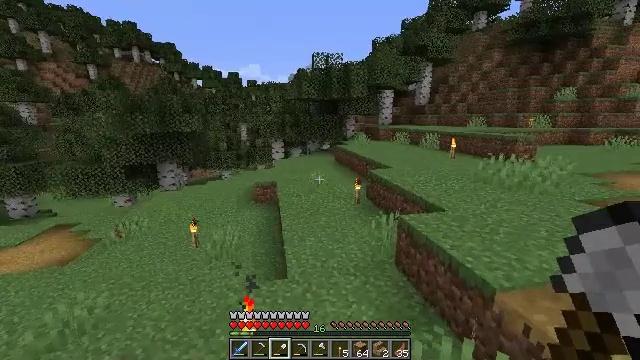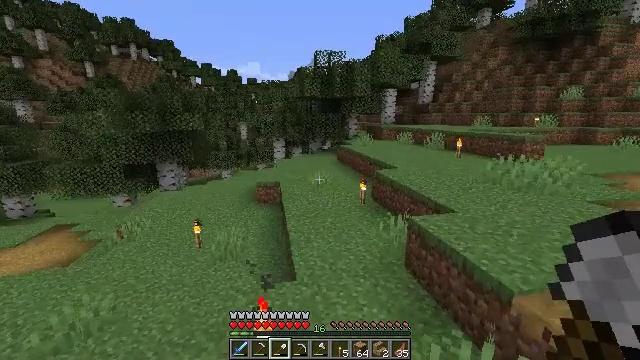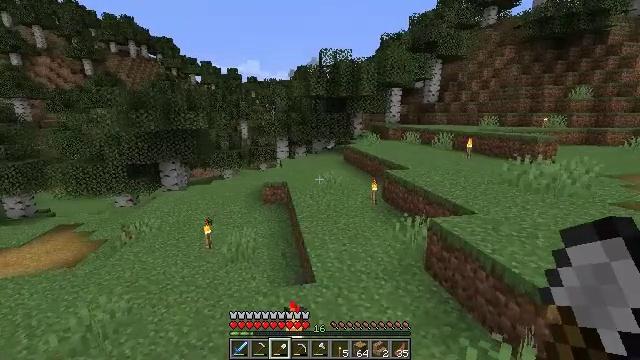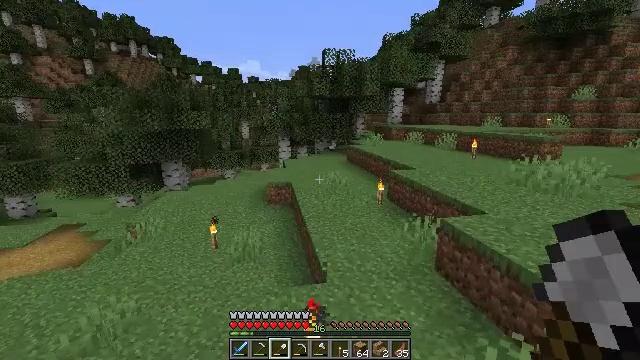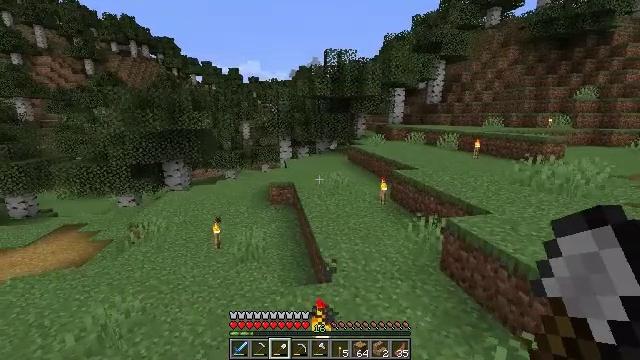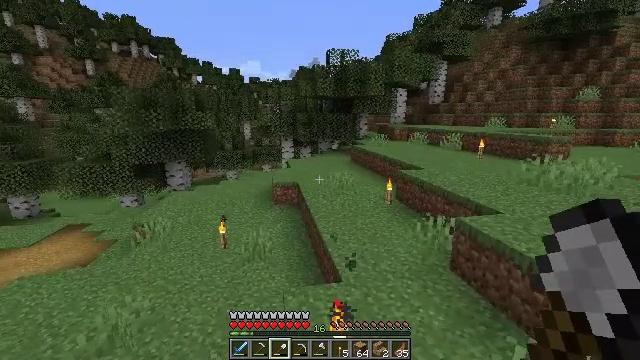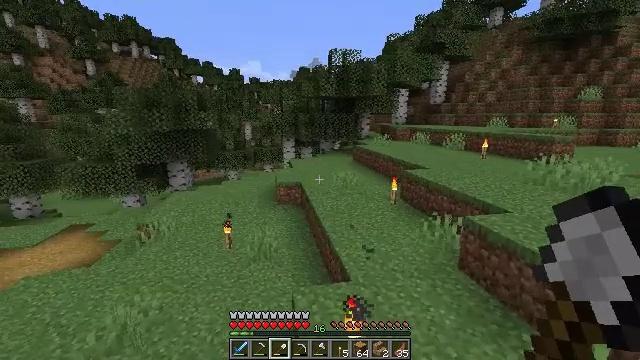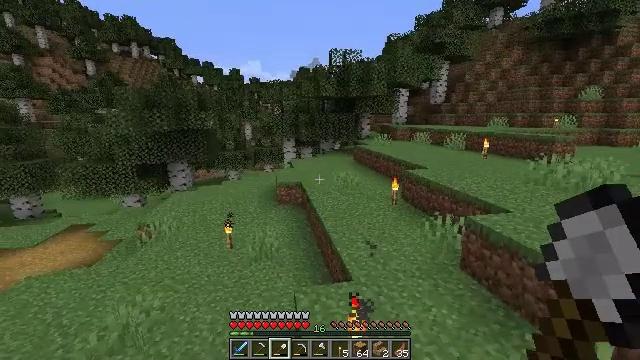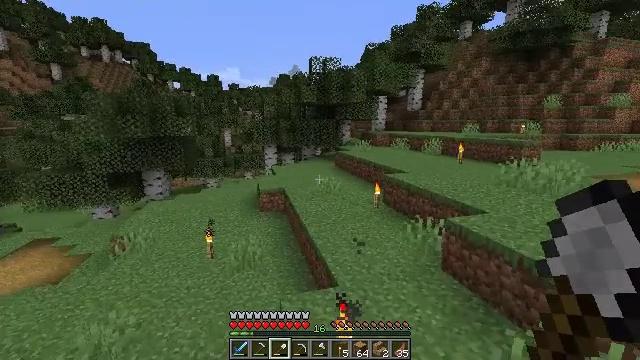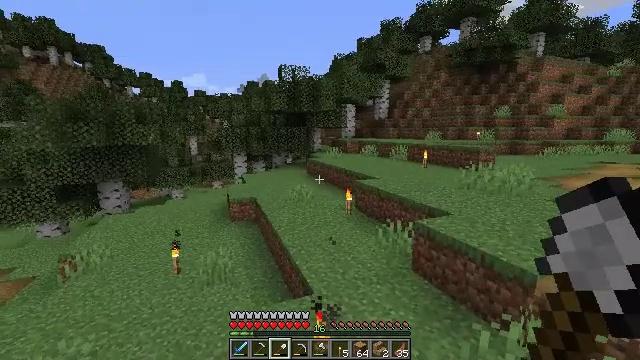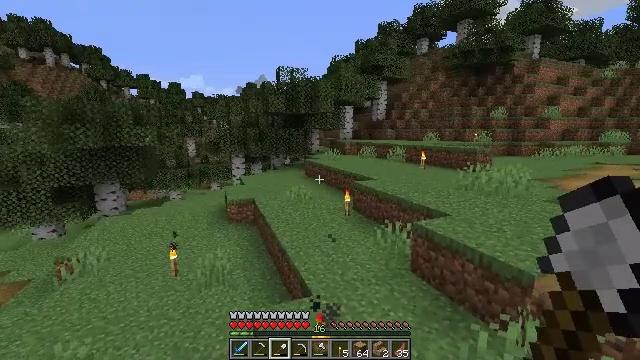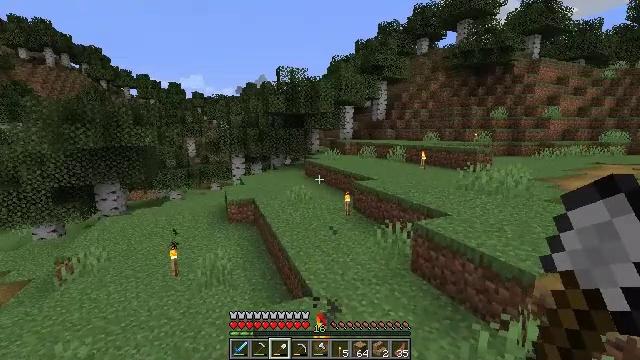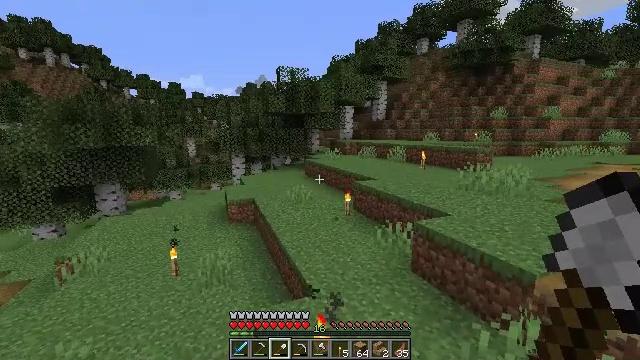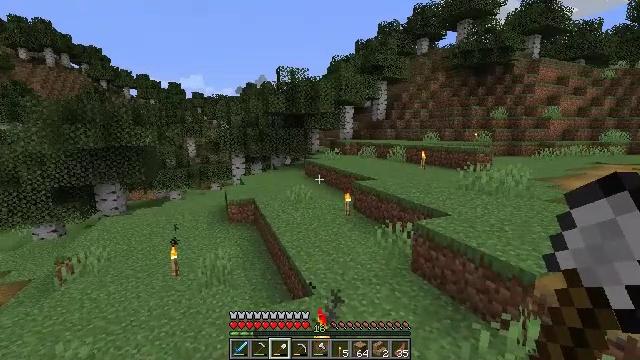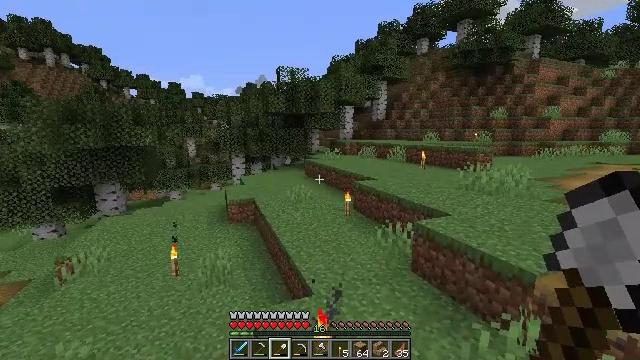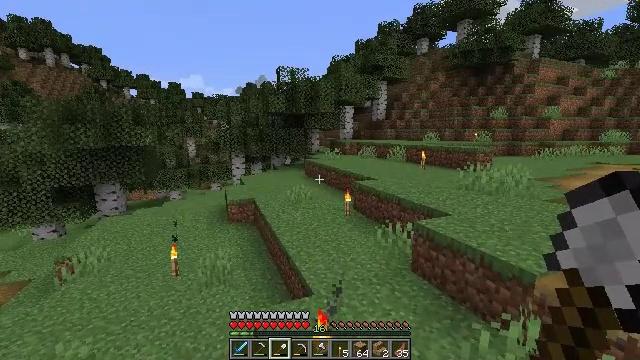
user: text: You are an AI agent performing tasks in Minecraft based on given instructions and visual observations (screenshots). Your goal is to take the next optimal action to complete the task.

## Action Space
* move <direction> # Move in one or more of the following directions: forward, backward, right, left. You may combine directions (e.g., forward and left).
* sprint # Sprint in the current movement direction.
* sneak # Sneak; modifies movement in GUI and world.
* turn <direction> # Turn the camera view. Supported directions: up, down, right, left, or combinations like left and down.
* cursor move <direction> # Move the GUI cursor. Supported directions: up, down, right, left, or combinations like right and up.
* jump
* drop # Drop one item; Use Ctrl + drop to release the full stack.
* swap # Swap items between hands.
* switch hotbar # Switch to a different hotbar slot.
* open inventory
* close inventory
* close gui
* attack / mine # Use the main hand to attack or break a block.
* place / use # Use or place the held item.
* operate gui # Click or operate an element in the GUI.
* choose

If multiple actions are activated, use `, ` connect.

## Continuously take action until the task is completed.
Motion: motion action
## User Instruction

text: Left click on the stonecutter to break it.
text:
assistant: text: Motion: move left
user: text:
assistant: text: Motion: move left
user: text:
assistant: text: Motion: move left
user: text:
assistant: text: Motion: move left
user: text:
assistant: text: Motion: no_op
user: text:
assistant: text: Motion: no_op
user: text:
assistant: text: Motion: no_op
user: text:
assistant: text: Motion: turn right and up
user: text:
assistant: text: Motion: turn right and up
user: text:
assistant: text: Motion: no_op
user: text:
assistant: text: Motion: no_op
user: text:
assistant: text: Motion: no_op
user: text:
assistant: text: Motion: no_op
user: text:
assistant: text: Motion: no_op
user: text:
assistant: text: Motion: no_op
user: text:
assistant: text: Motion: no_op
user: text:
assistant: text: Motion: no_op
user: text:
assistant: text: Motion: no_op
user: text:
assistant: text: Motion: no_op
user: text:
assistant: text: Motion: no_op
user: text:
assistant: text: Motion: no_op
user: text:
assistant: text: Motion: no_op
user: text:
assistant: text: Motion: no_op
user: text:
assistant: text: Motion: no_op
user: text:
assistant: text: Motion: turn right
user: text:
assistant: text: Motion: turn right and up
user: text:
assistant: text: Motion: turn right
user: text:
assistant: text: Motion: turn right
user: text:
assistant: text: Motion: turn right
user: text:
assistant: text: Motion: turn right